Question: I have a User interface in VB.net(for a desktop application). And i want the backend to be in Java.
How to connect them .

Example: I want to have the search box functionality to be wriiten in Java.
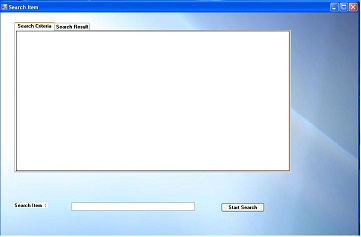
Answer: Yes you can. The easiest way would be to implement your backend as web services.